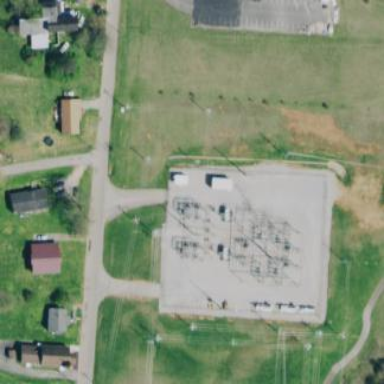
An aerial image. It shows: Distribution level power substation.